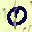
Label: 0